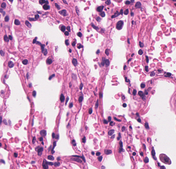
Tumor epithelial tissue: no
Tumor-associated stroma tissue: no
Normal tissue: yes